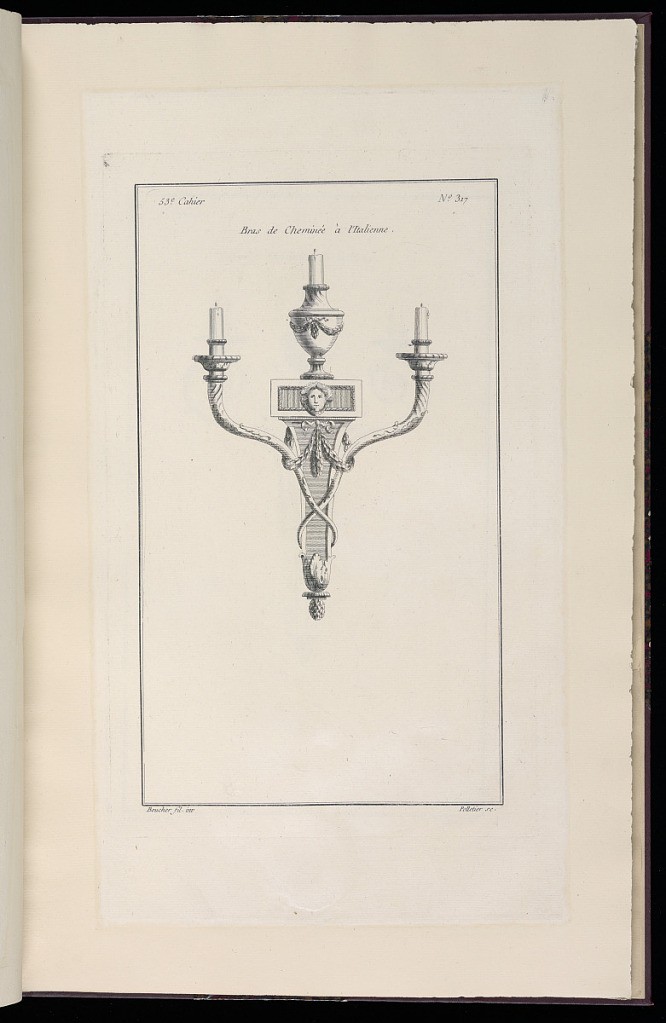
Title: Bras de Cheminée à l'Italienne
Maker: Juste-François Boucher, French, 1736 – 1782
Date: ca. 1775
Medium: Engraving on off white laid paper
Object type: Print
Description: Design for a two-arm candelabra decorated with ornament motifs including pinecones, gadrooning, acanthus leaves, garland, mascaron, lamb tongue, and a vase. The plate is signed.